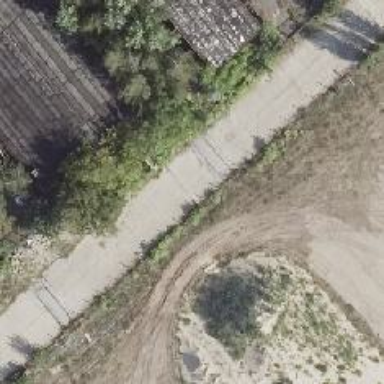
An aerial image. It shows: Disused railway spur line.